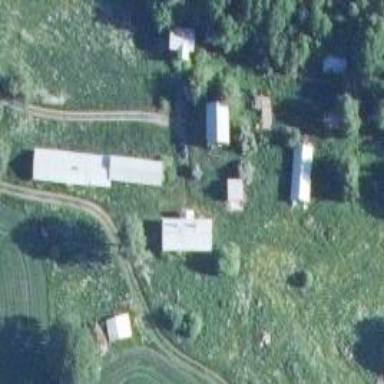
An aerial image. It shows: Farmyard area.